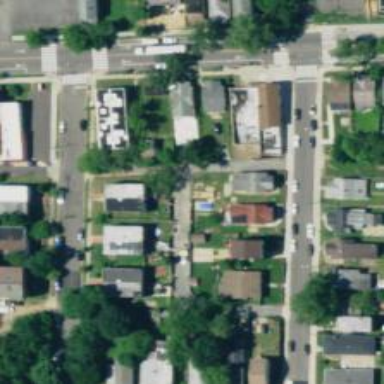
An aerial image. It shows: Alley classified as service road.